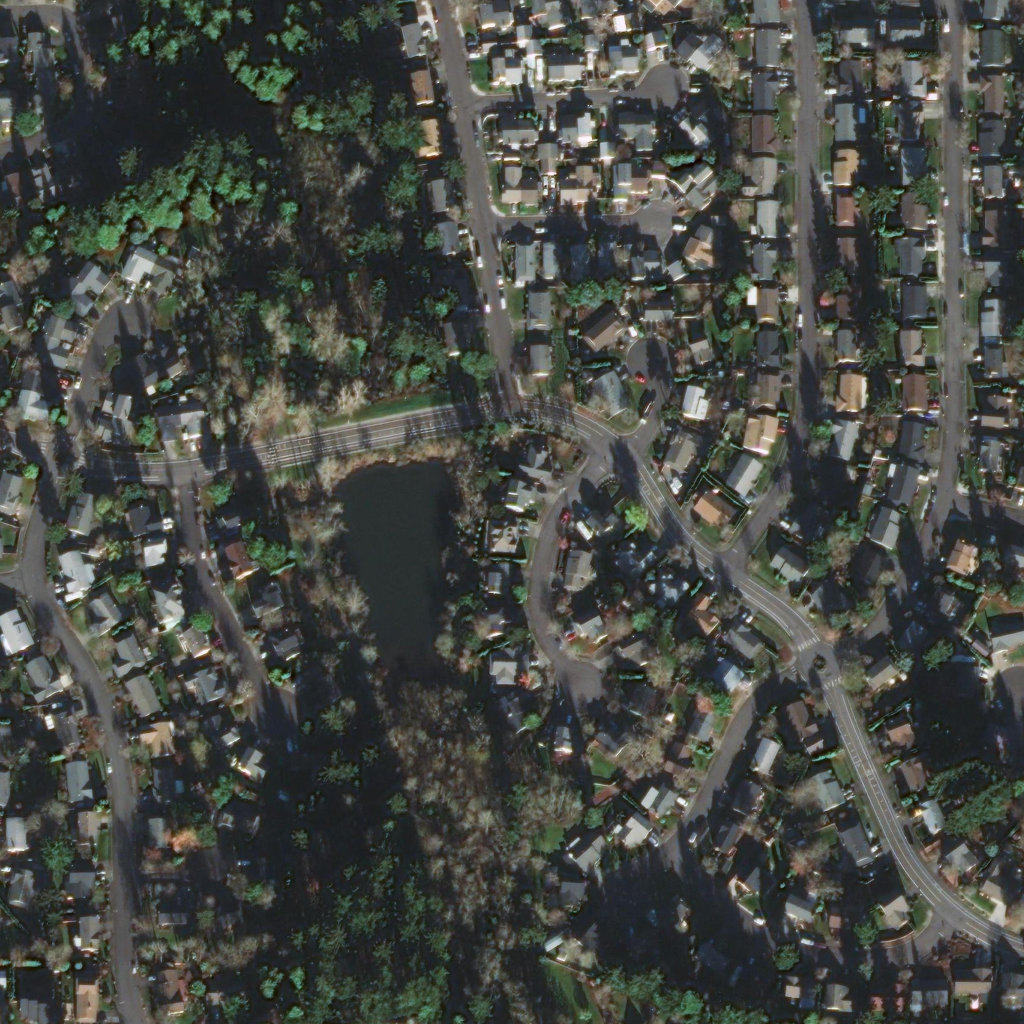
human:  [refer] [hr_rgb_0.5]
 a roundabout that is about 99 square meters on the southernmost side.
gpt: <box>[[78, 63, 81, 65, 0]]</box>

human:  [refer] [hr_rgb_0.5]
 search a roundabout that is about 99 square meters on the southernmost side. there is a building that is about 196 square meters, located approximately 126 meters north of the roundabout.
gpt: <box>[[78, 63, 81, 65, 0]]</box>

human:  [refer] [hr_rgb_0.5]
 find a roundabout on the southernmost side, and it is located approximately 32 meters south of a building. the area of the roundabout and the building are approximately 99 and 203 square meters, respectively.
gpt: <box>[[78, 63, 81, 65, 0]]</box>